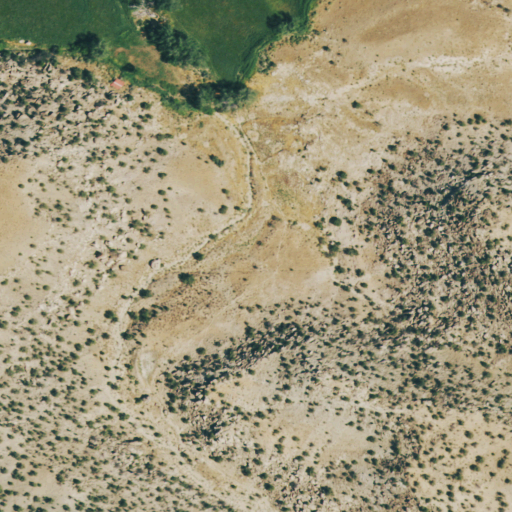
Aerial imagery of valley in Colorado named Echo Canyon containing shrub, evergreen forest, cultivated crops, herbaceous wetlands, woody wetlands, and open development